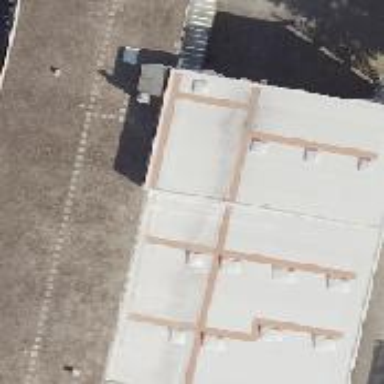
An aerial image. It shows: Commercial building.